Interaction volume radius: 5 \u00c5
Interaction volume height: 15 \u00c5
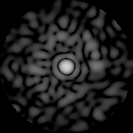
Disorder parameter: 0.8641